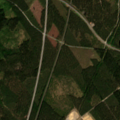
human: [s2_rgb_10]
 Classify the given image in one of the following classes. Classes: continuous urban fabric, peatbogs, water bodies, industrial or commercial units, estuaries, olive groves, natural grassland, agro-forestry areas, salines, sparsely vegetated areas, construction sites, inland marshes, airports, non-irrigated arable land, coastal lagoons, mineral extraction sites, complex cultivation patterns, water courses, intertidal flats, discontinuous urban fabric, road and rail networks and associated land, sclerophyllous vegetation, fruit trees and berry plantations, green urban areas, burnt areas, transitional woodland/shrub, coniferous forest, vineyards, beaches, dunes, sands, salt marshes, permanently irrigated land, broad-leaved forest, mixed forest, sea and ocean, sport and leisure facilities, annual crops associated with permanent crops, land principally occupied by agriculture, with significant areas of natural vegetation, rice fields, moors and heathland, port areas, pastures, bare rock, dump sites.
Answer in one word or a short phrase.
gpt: mineral extraction sites, coniferous forest, transitional woodland/shrub